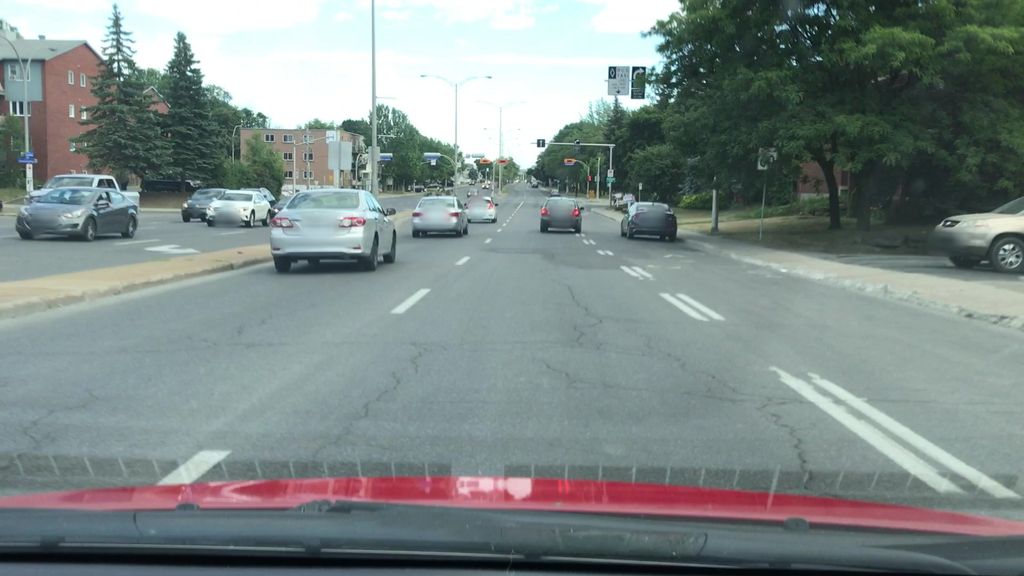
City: montreal